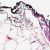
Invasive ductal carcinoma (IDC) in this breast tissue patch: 0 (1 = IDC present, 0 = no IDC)